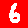
Digit: 6